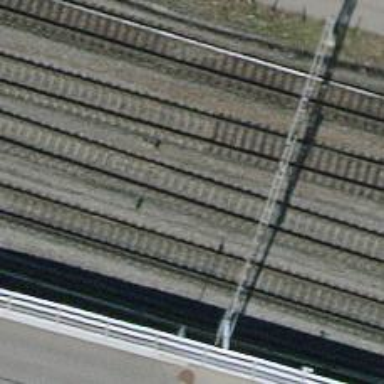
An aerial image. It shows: Railway bridge with electrified contact line. There is one track on the bridge.